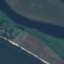
Label: River